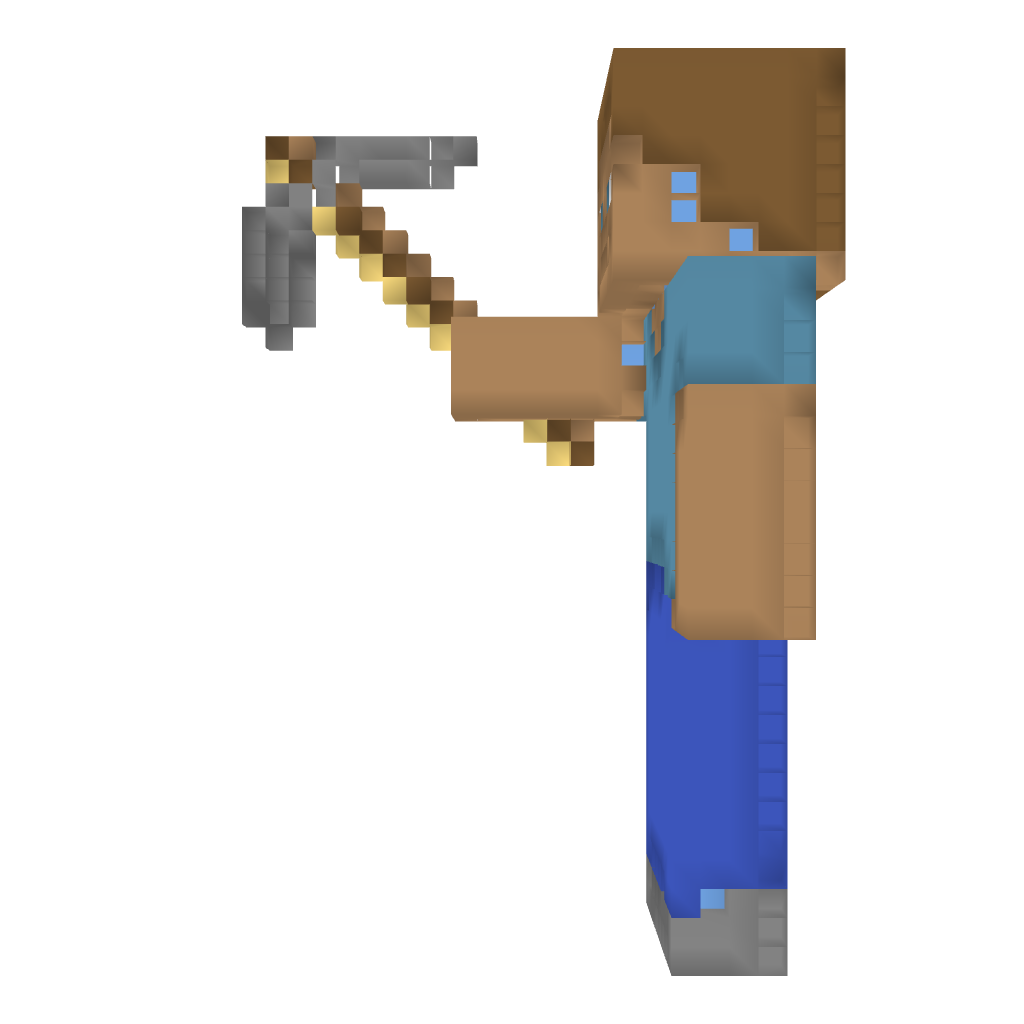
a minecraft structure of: Steve the miner statue high quality